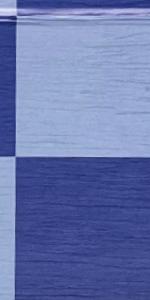
Label: Empty